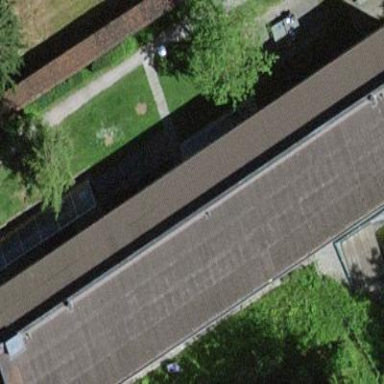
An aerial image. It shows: School building.